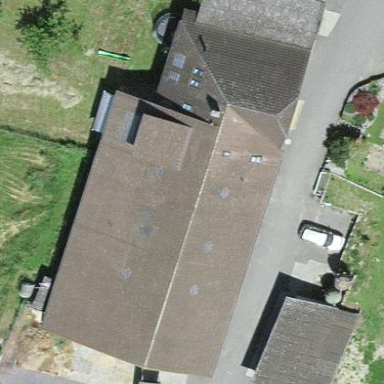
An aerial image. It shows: Farm building.